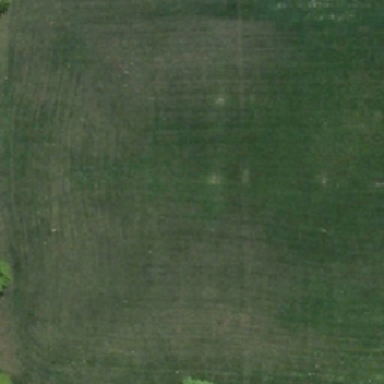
There are several trees on the meadow .